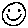
Label: smiley face